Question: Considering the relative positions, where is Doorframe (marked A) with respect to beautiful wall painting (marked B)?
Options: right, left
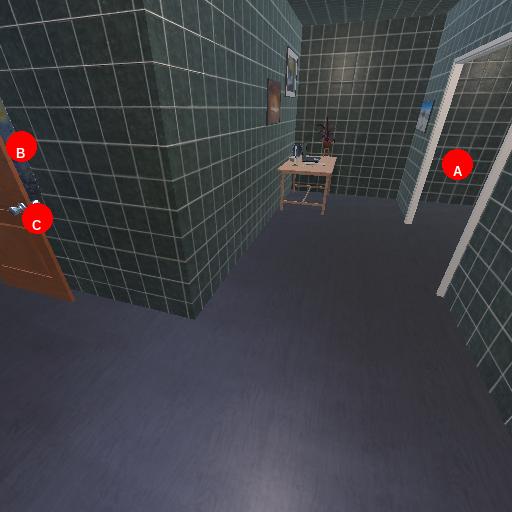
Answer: right